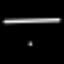
Label: line